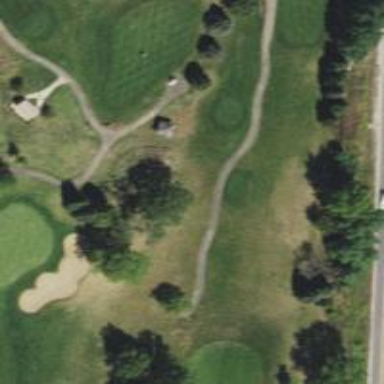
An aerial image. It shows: Service road with high-quality grade1 tracktype. It resembles golf cart path.